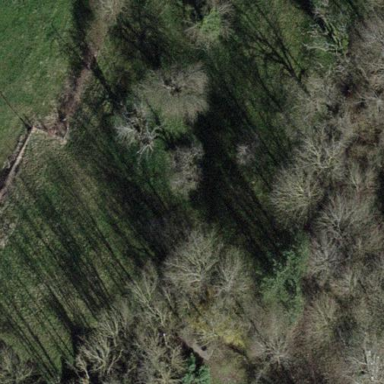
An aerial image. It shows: Forest area.